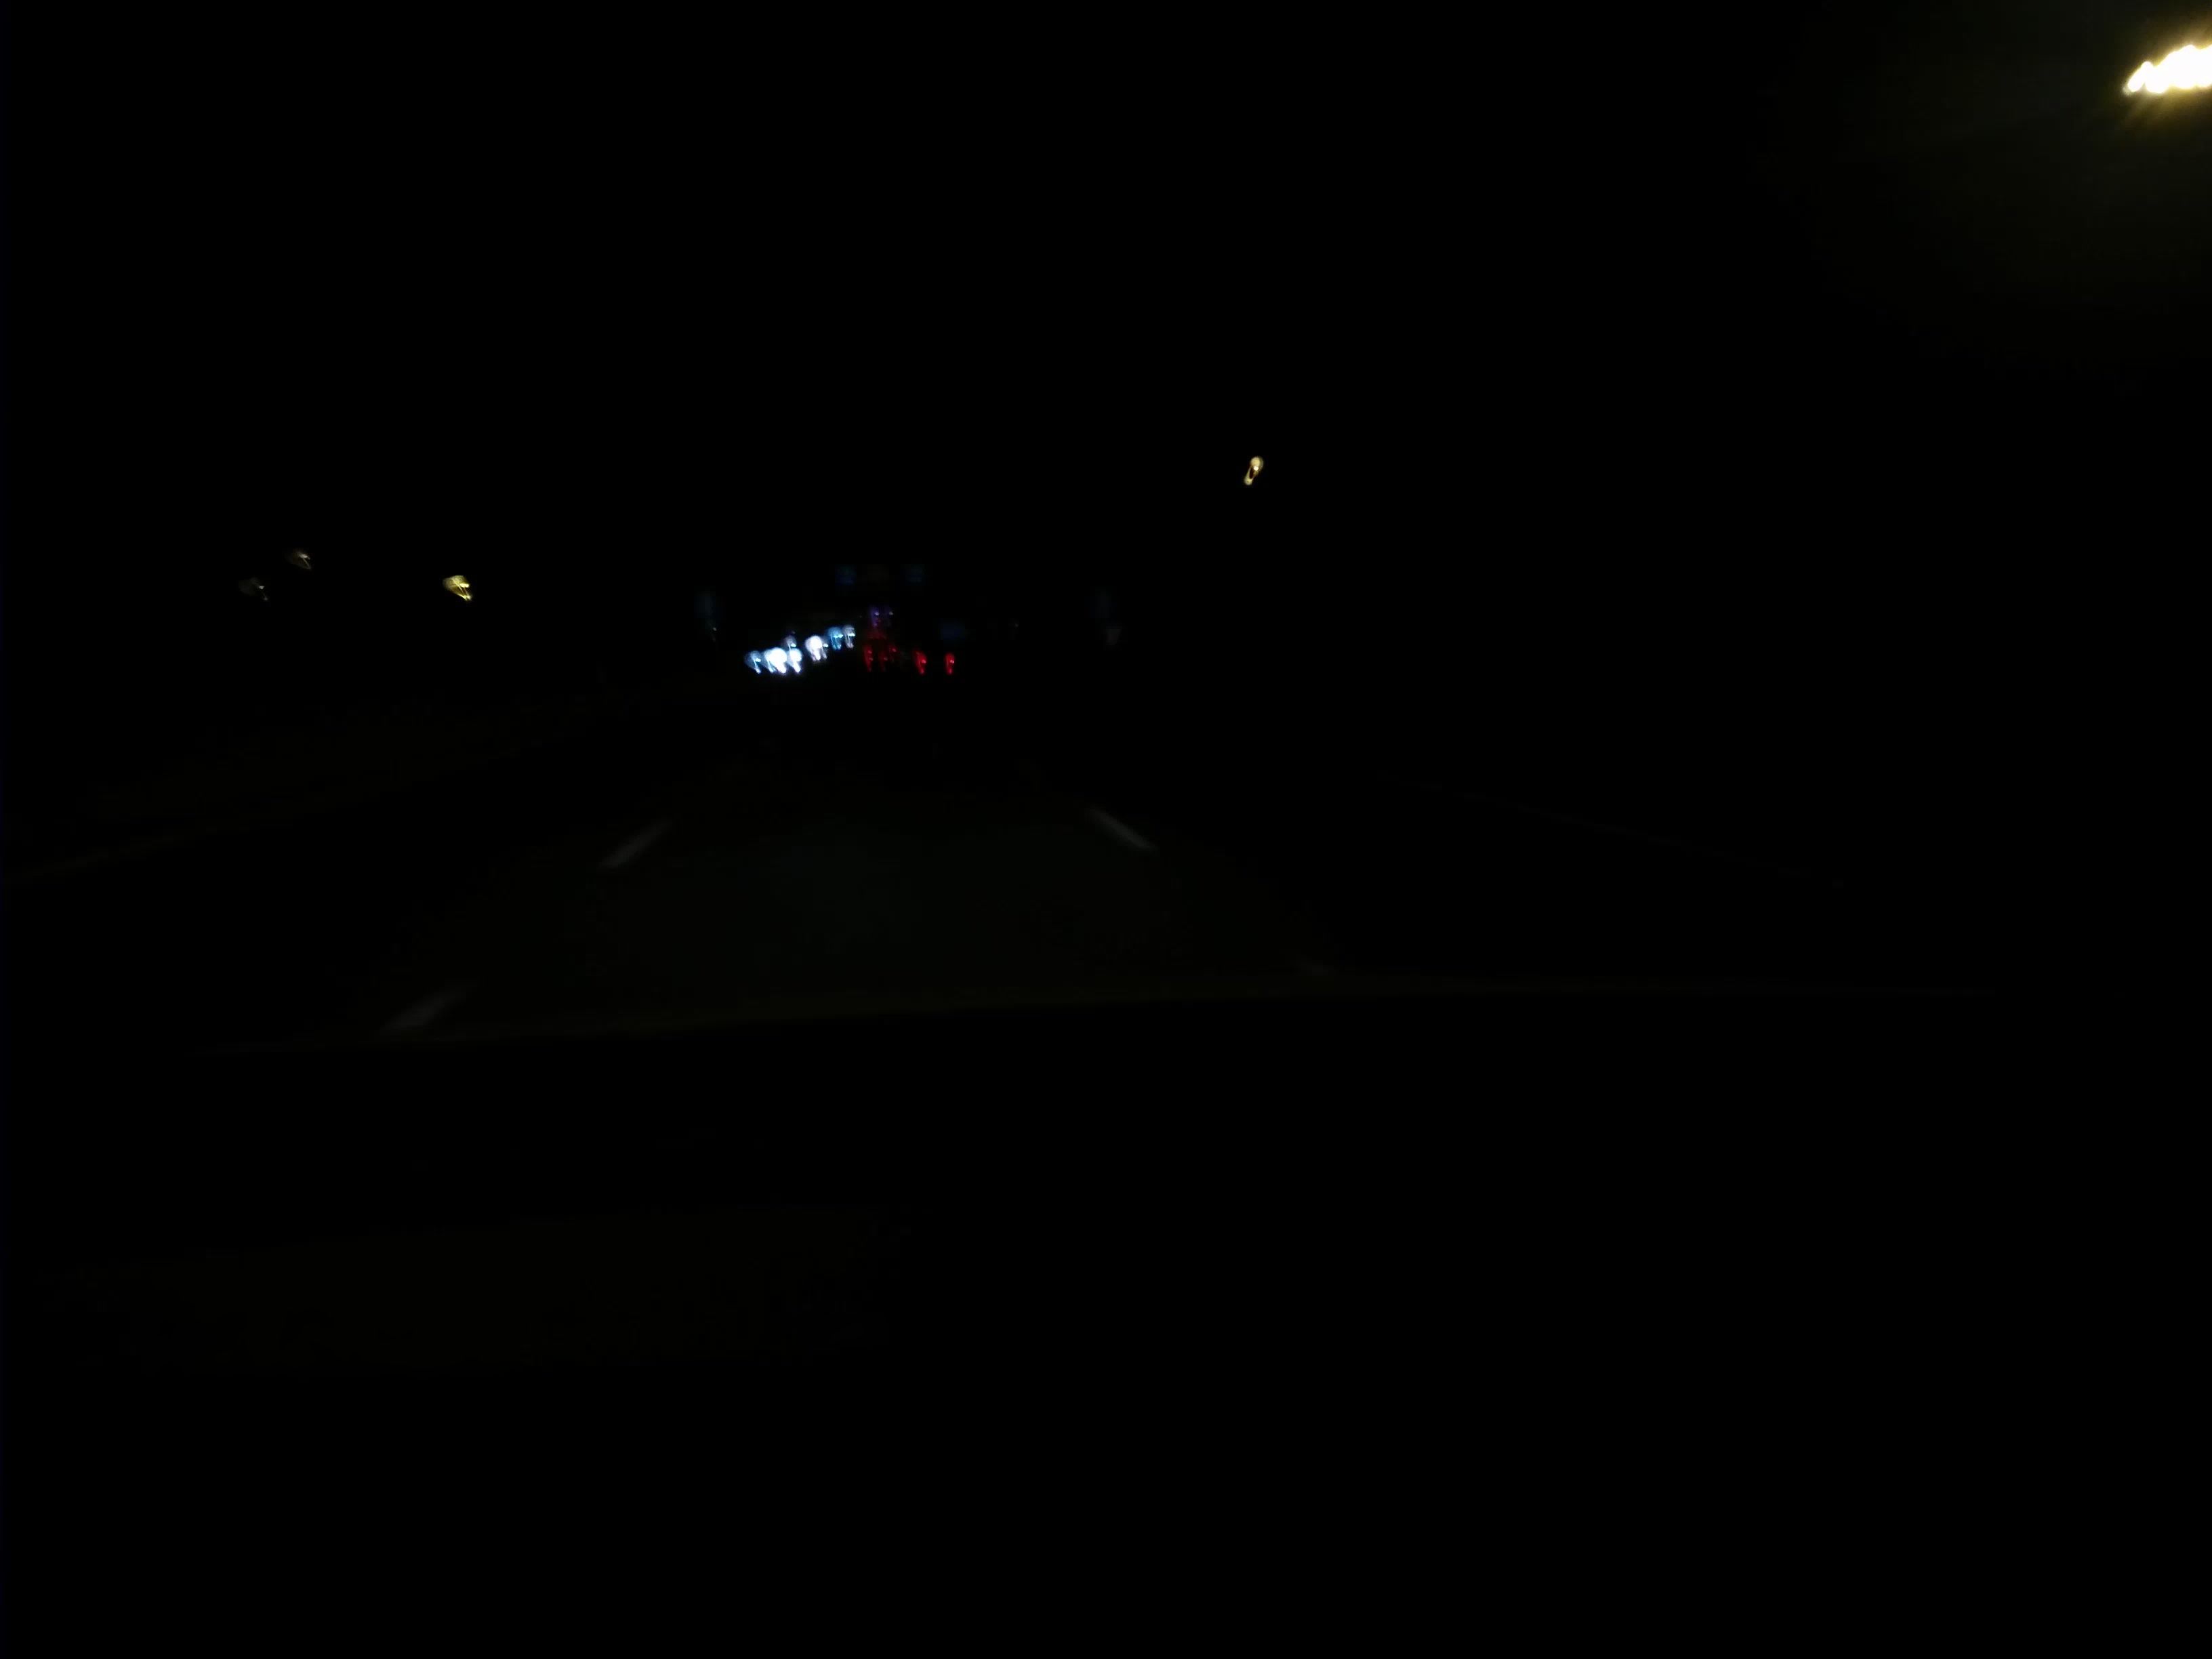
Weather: clear
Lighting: night
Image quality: slightly poor
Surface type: driving surface
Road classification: motorway
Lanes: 3
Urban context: urban centre
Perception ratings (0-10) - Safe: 1.73, Lively: 1.56, Beautiful: 5.55, Boring: 1.74, Depressing: 2.89, Wealthy: 2.5